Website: bh-photo
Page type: billing-address
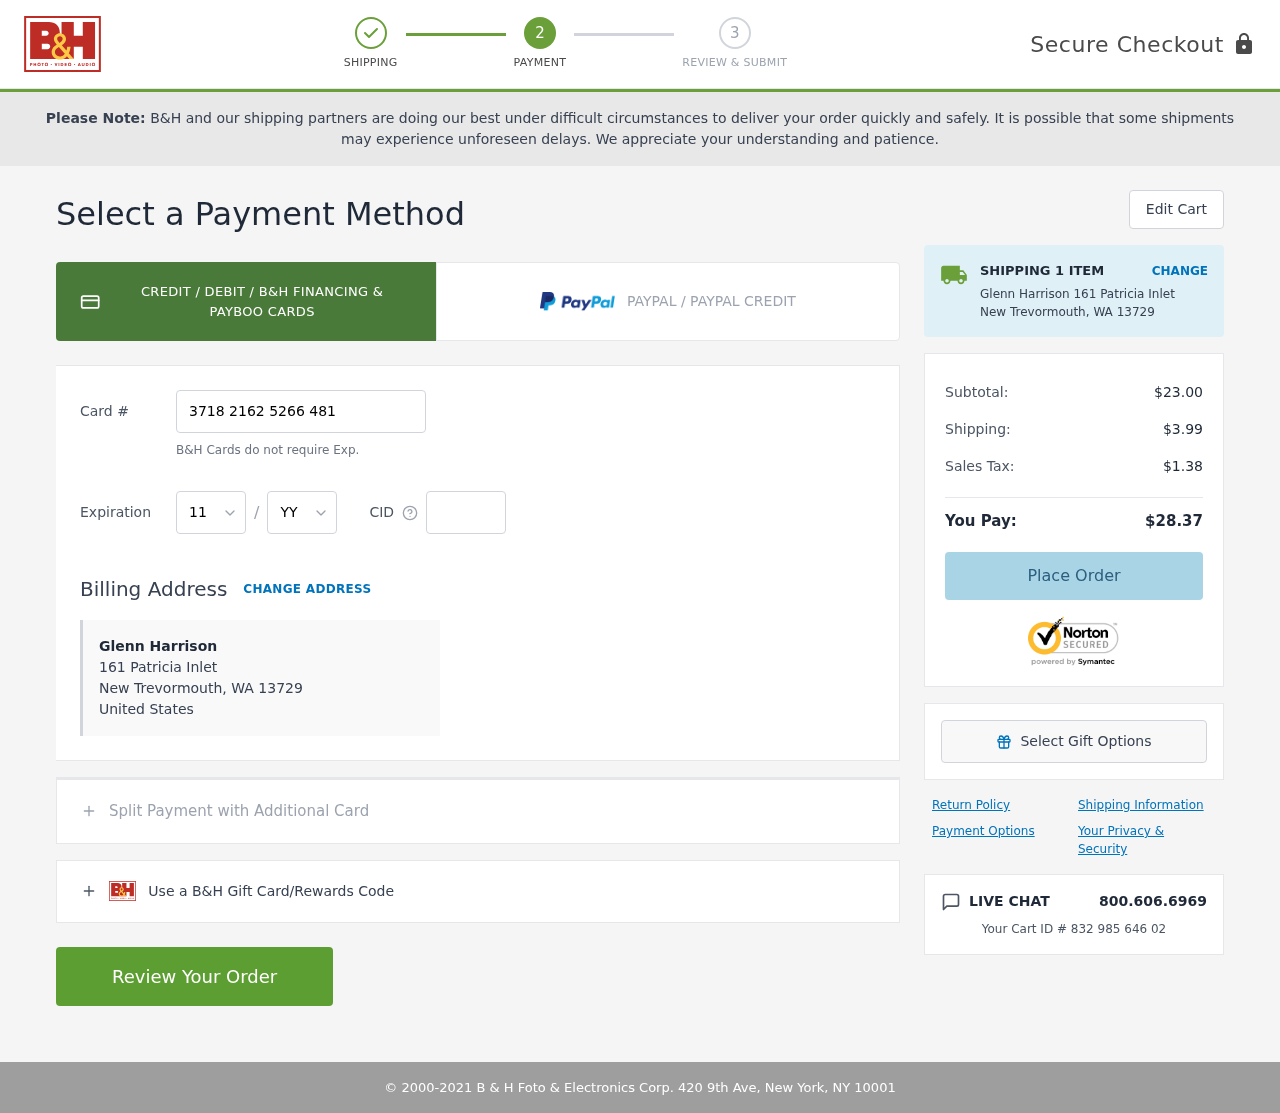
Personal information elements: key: PII_CARD_CVV
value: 5058
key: PII_CARD_EXPIRY_MONTH
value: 11
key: PII_CARD_EXPIRY_YEAR
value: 30
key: PII_CARD_NUMBER
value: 3718 2162 5266 481
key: PII_CITY
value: New Trevormouth
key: PII_COUNTRY
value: United States
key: PII_FULLNAME
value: Glenn Harrison
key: PII_POSTCODE
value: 13729
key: PII_STATE_ABBR
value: WA
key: PII_STREET
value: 161 Patricia Inlet
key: PII_FULLNAME2
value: Glenn Harrison
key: PII_STREET2
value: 161 Patricia Inlet
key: PII_CITY_STATE_ZIP2
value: New Trevormouth, WA
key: PII_POSTCODE2
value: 13729
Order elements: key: ORDER_NUM_ITEMS
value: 1
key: ORDER_SUBTOTAL
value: $23.00
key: ORDER_SHIPPING_COST
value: $3.99
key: ORDER_TAX
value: $1.38
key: ORDER_TOTAL
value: $28.37
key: ORDER_ID
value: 832 985 646 02